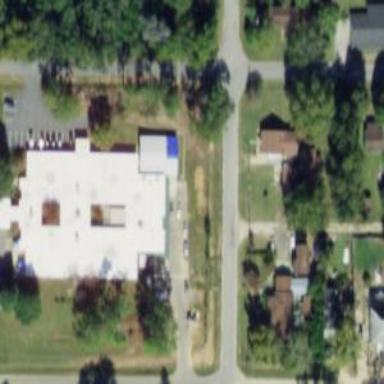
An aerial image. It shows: Nursing home building.